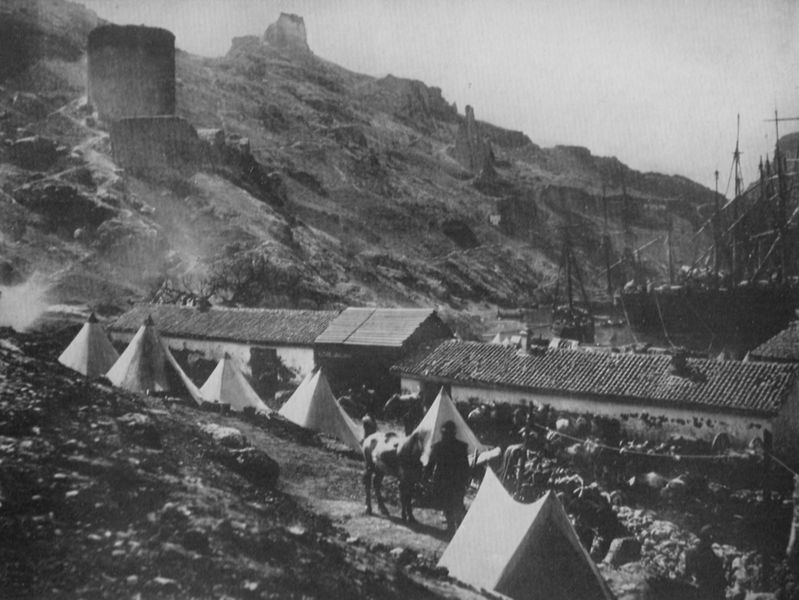
Titel: Das Fort am Hafen von Balaclava
Künstler: Roger Fenton
Standort: USA
Institution: Sammlung Gernsheim
Schlagwörter: baum, berg, dunkel, felsen, himmel, mann, schatten, wasser, weiß, frauen, landschaft, menschen, sand, ufer, frau, grau, hell, hintergrund, holz, licht, männer, schwarz, straße, vordergrund, dach, haus, tier, tiere, weg, zaun, wand, leinen, mensch, stein, steine, erde, häuser, hügel, pfad, rauch, sonne, realismus, stoff, stoffe, personen, person, arbeit, boot, boote, esel, pferd, pferde, schornstein, schuppen, turm, rappe, schweif, schiff, schiffe, segel, segelboot, segelschiffe, leine, mast, segelschiff, abhang, russland, berge, gebirge, hang, dächer, mauer, nuancen, monochrom, geröll, zäune, abladen, arbeiter, hafen, industrie, werft, anleger, masten, böschung, krieg, seile, steg, sturm, tau, soldaten, balken, laken, bucht, halle, stege, foto, fotografie, photographie, wände, ruine, schmutz, beton, seil, trostlos, schwarz-weiß, ruinen, armee, photo, kaputt, mauern, karg, reise, stall, dreck, zeltlager, reisende, hölzer, anlegestelle, holzbalken, station, zelt, zelte, baracke, lager, russisch, dreckig, industrielandschaft, burgruine, hallen, hausdach, luftbild, industriegebiet, dokumentation, reisen, wellblech, ställe, hafenarbeiter, wehrturm, indianer, trist, schecke, schmutzig, tippi, montage, pirat, nuance, gebiet, baracken, mensvhen, indianerzelt, tipi, camp, stützpunkt, photograph, wellblechdach, indstriehafen, schießturm, schweifr, wandw, wellblechdächer, ände, goldrausch, goldabbau, 19. jahrhunder